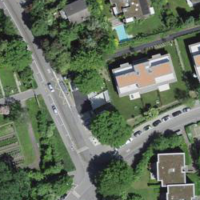
EUNIS habitat code: 55
Species observed at this site:
Cepaea nemoralis
Aegithalos caudatus
Sambucus nigra
Ranunculus acris